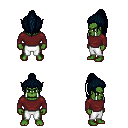
a pixel art fantasy rpg character, male body template, orc, green skin, maroon long-sleeve shirt, white pants, raven long topknot hairstyle, four views (front, back, left, right), 2x2 character sprite sheet, small pixel art, hard edges, no anti-aliasing